高一 · 立体几何学
如图所示的几何体是由下面哪一个平面图形旋转而形成的( )

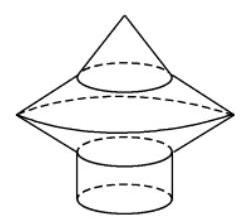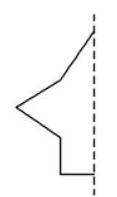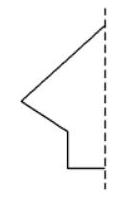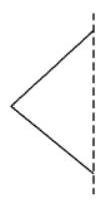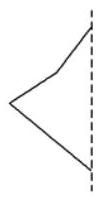
A.

B.

C.

D.

答案: A
解析: 此几何体自上向下是由一个圆锥、两个圆台和一个圆柱构成, 是由 $\mathrm{A}$ 中的平面图形旋转而形成的.